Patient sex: M
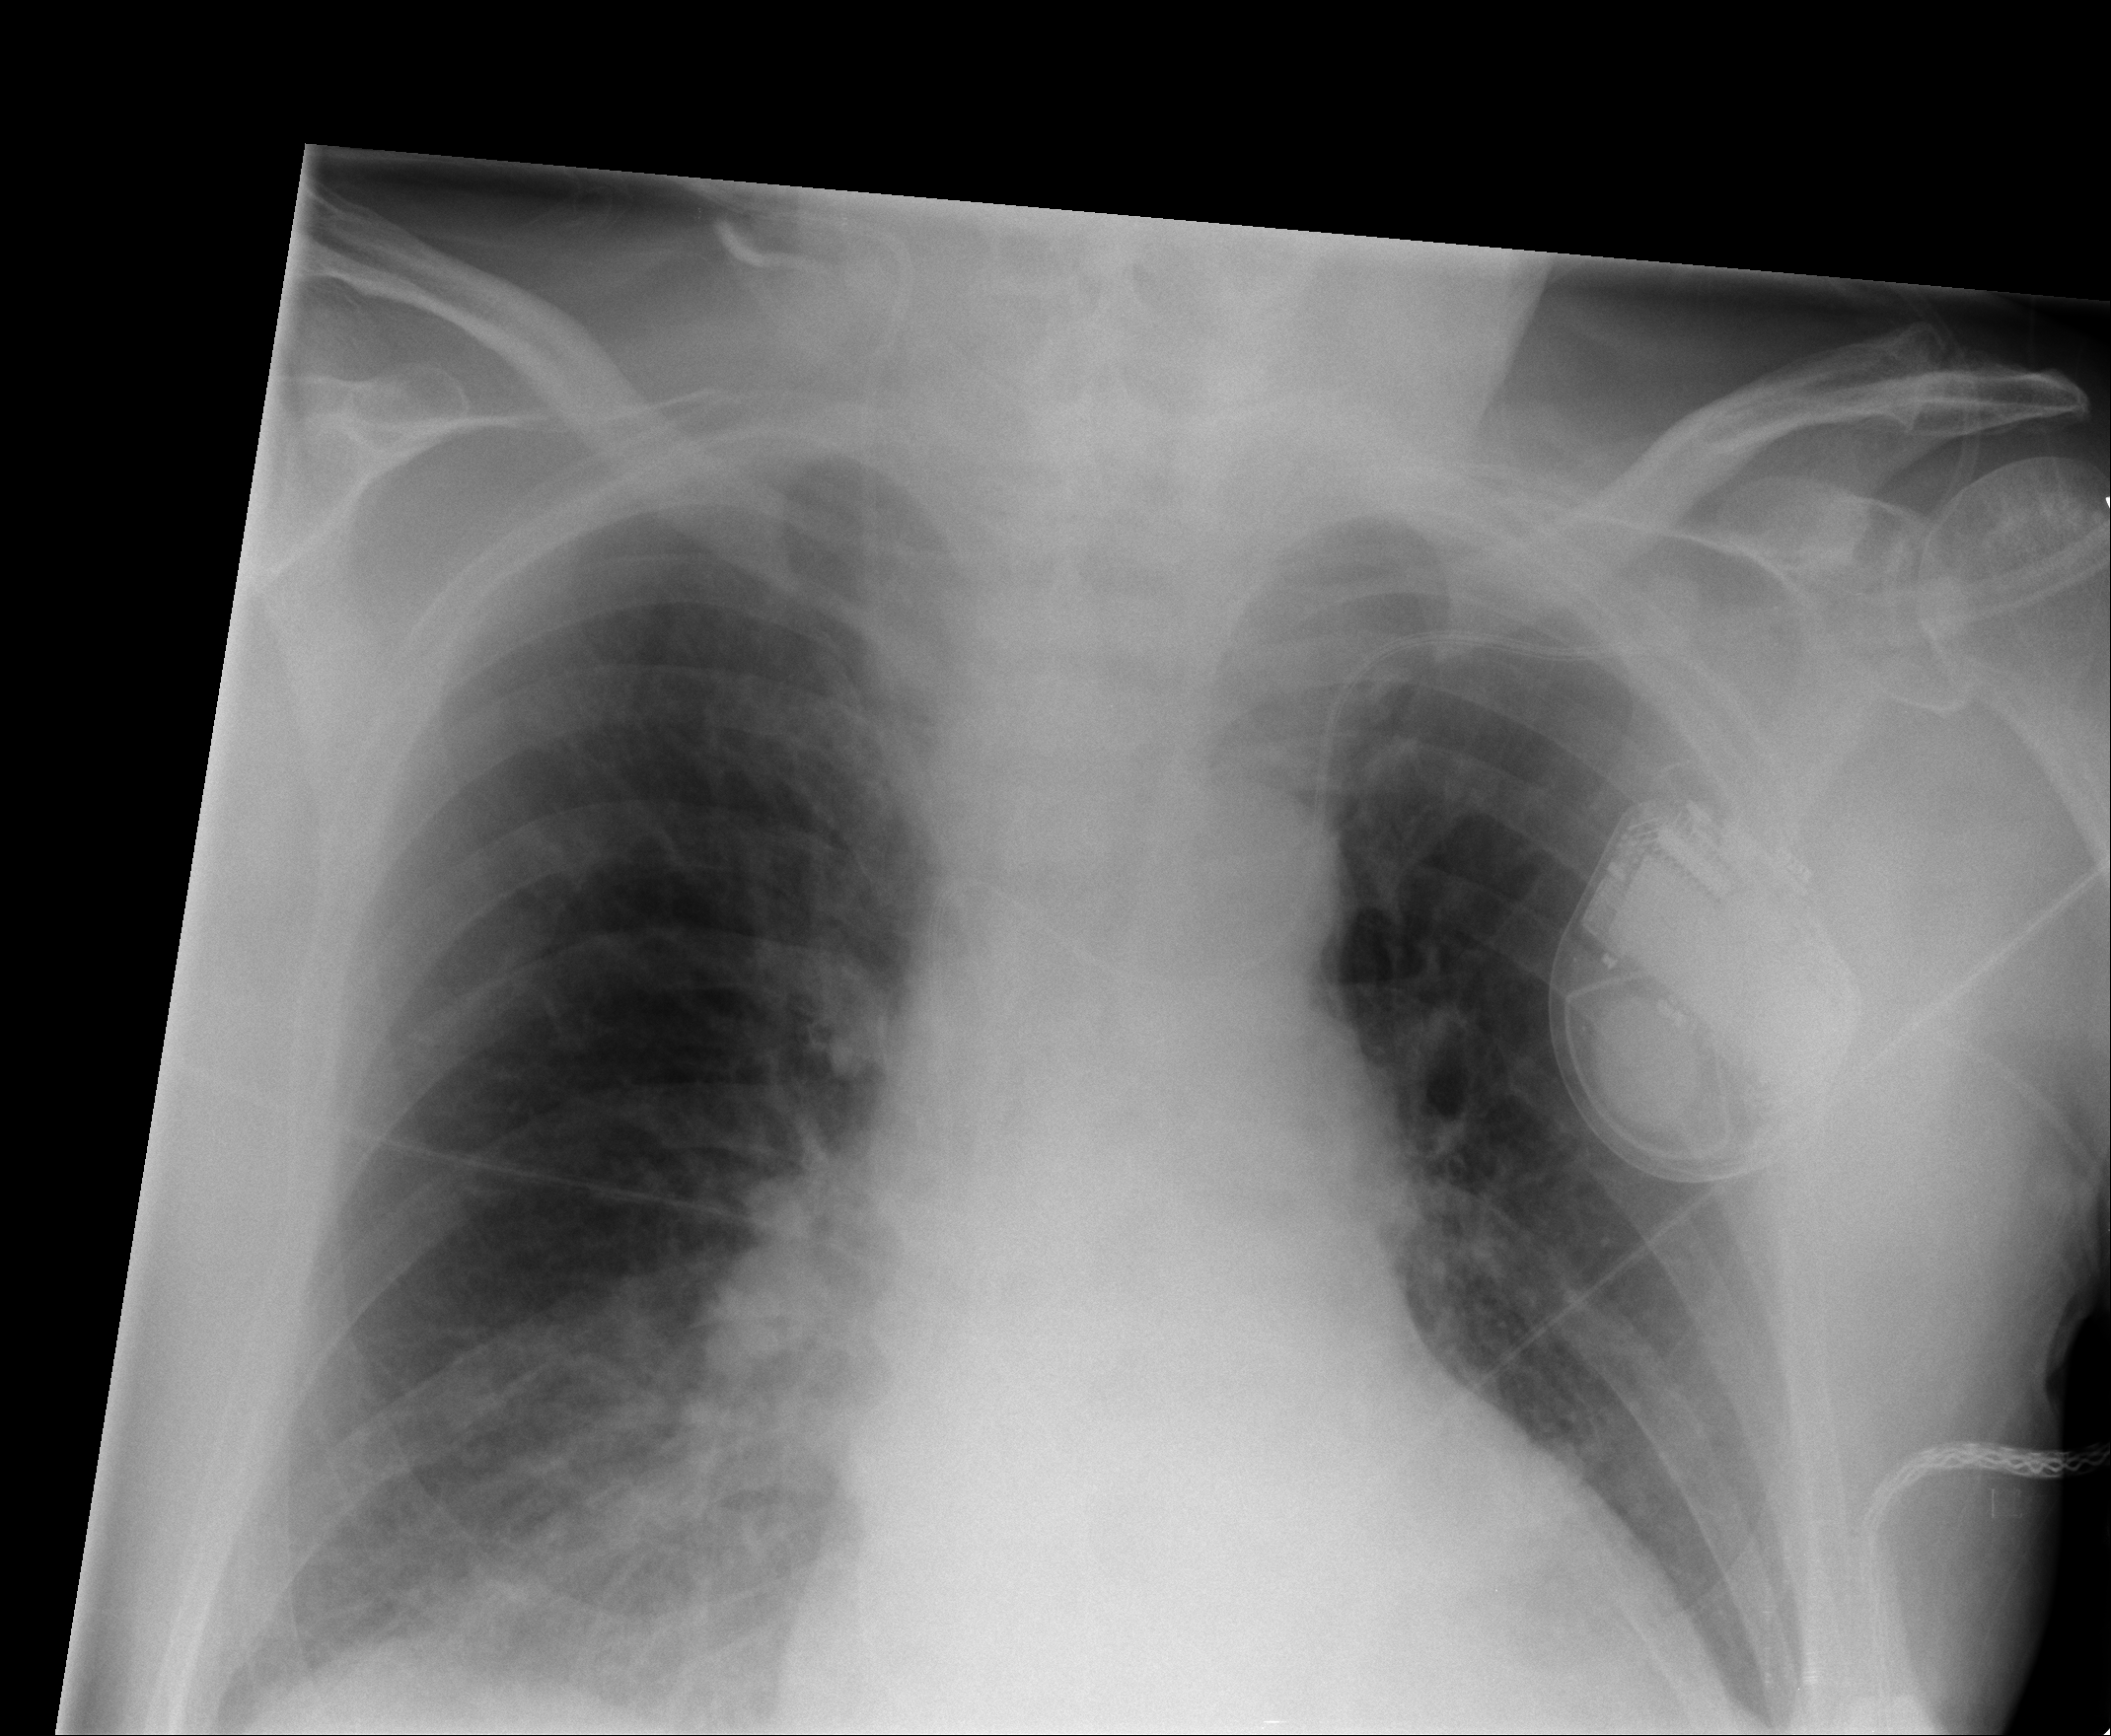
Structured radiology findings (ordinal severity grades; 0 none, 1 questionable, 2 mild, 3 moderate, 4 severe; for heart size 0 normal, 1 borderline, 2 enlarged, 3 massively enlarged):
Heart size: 2
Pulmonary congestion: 1
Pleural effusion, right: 2
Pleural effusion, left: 1
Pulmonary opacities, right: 0
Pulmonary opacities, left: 0
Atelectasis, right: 2
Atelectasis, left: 2